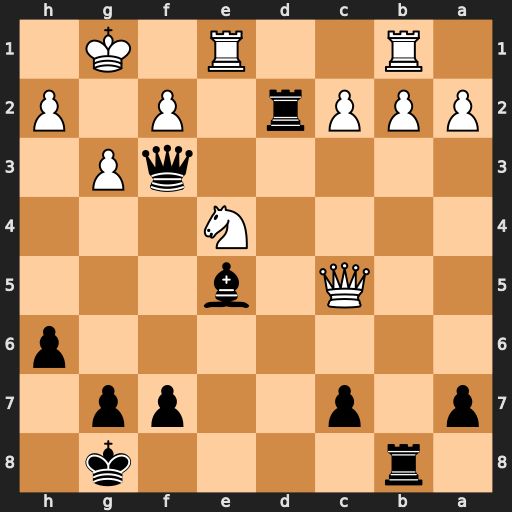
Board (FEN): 1r4k1/p1p2pp1/7p/2Q1b3/4N3/5qP1/PPPr1P1P/1R2R1K1
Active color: b
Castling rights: -
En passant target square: -
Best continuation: Bd4 Qxd4 Rxd4